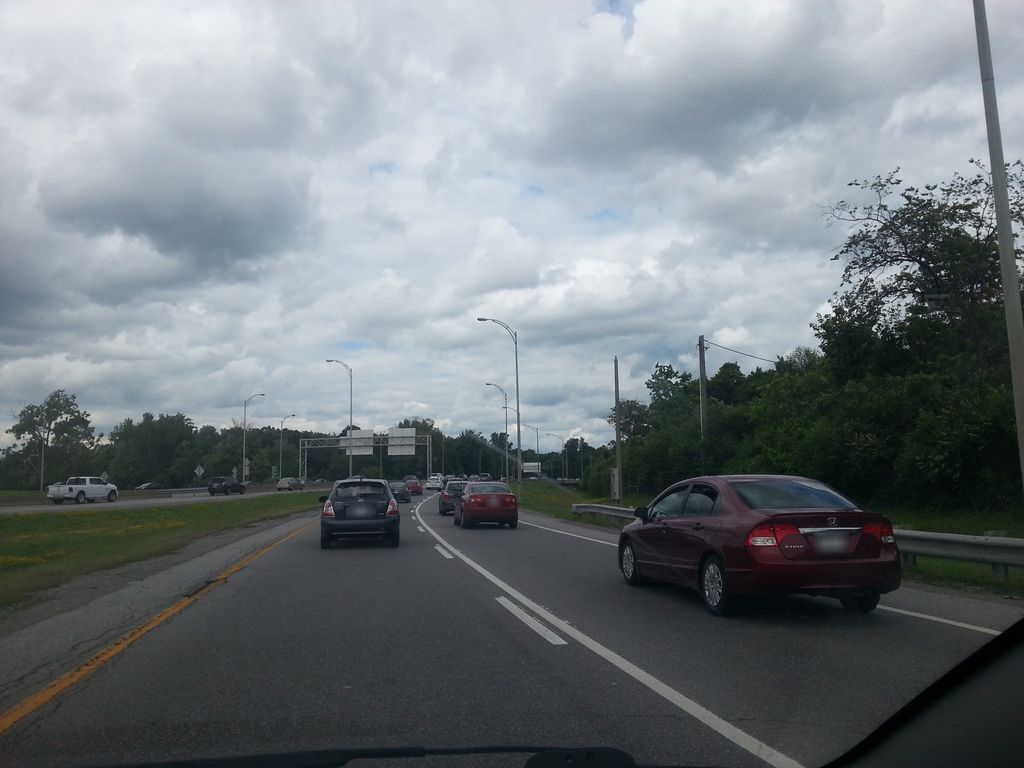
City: ottawa-gatineau